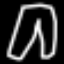
Label: pants